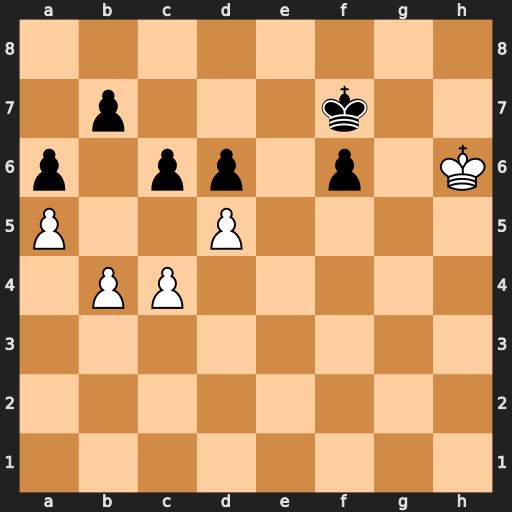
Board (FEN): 8/1p3k2/p1pp1p1K/P2P4/1PP5/8/8/8
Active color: w
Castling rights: -
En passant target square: -
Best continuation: dxc6 bxc6 b5